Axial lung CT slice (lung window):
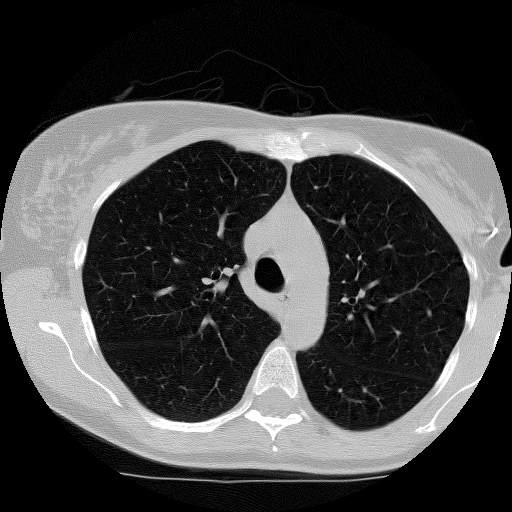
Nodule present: no